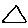
Label: triangle